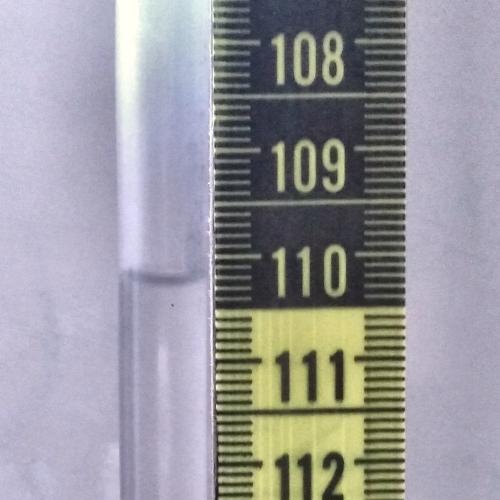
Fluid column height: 110.2 cm